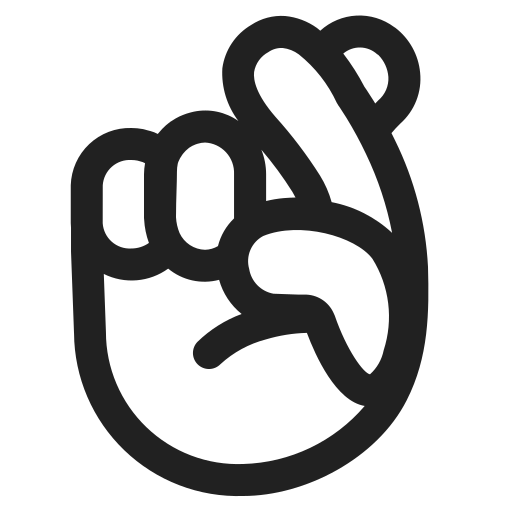
crossed fingers high contrast default